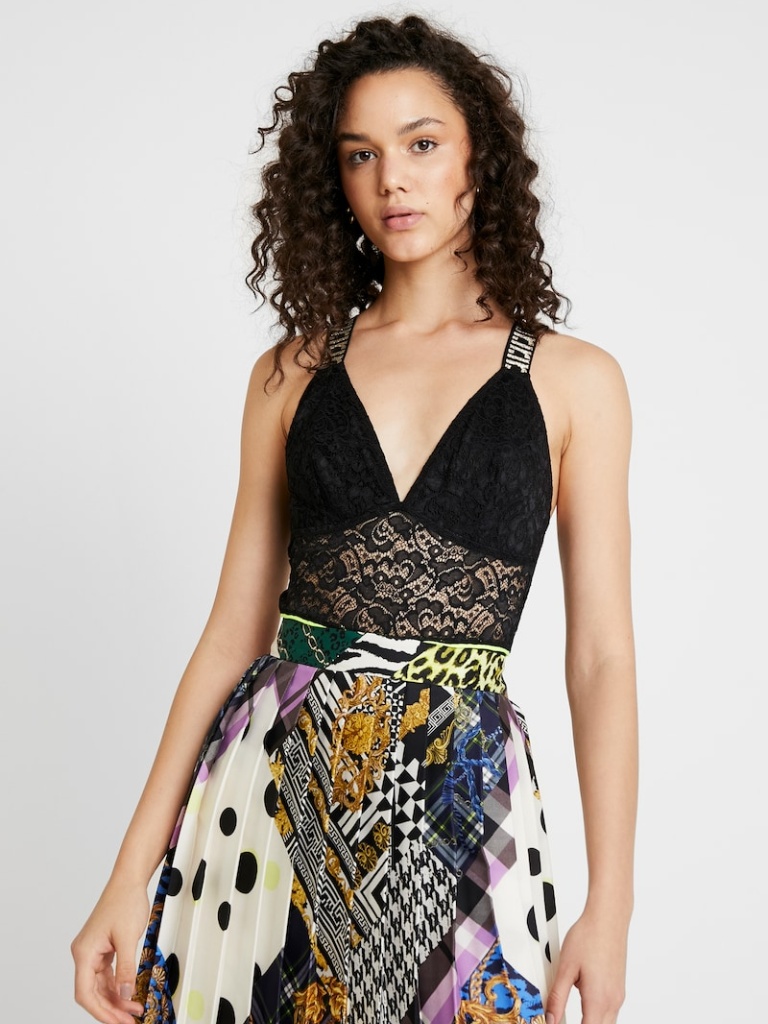
lace tight sleeveless hip length Fully Tucked in v-neck bodysuit